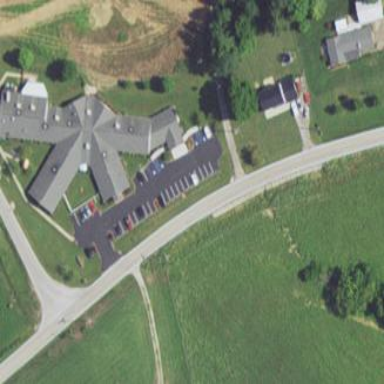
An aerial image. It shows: Nursing home building.